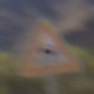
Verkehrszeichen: SchleuderOderRutschgefahr
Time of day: MorningAfternoon
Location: Outdoor (Nature)
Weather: Clear
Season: NotSpecified
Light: Natural